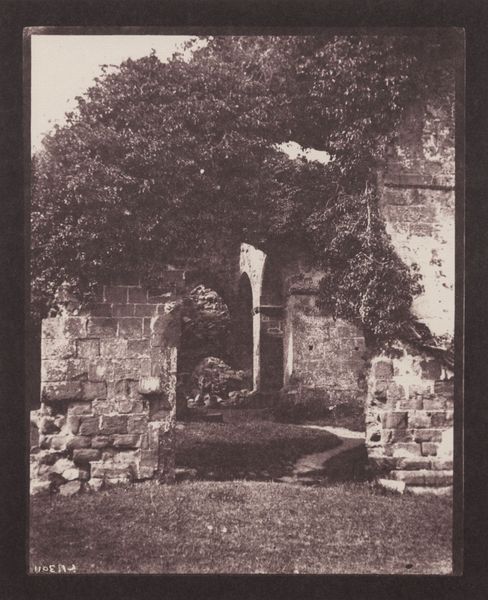
Titel: Ruine
Künstler: William Henry Fox Talbot
Standort: Lacock (UK)
Institution: Sammlung Lacock
Schlagwörter: baum, blätter, himmel, laub, schatten, weiß, wolken, bäume, landschaft, blume, grau, licht, schwarz, säulen, tür, anlage, gras, haus, park, rasen, weg, wiese, wolke, alt, wand, architektur, rahmen, stein, steine, signatur, gräser, natur, strauch, büsche, gebüsch, kirche, pfad, pflanze, garten, sommer, bogen, italien, mauer, ziegel, gelände, hecke, backstein, idylle, sepia, rundbogen, durchgang, stufe, tor, foto, fotografie, photographie, bögen, eingang, reste, ruine, burg, torbogen, mauerwerk, schwarz-weiß, friedhof, rom, photo, gemäuer, bewachsen, efeu, quader, mauern, mittelalter, rundbögen, hain, fotographie, aufnahme, verfallen, bewuchs, schwarz/weiß, torbögen, steinquader, gemauert, aussenwand, äume, irland, quder, torbogeb, torboden, dornrösschen, ne, gemauer